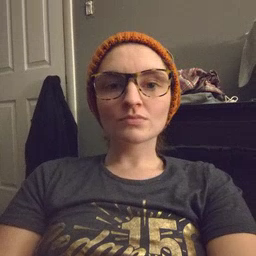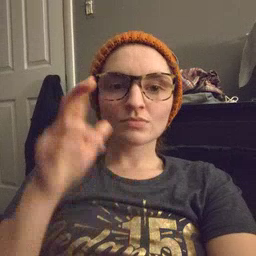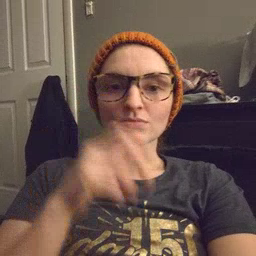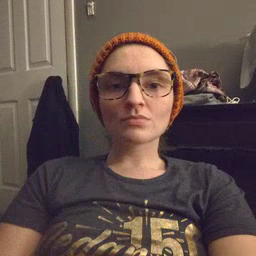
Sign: hear